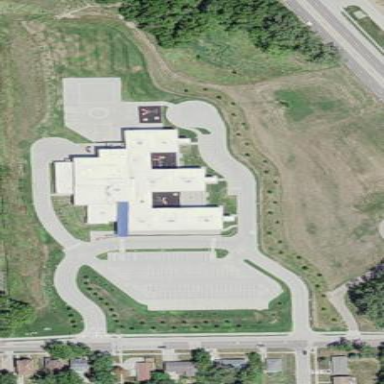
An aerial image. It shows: School building.